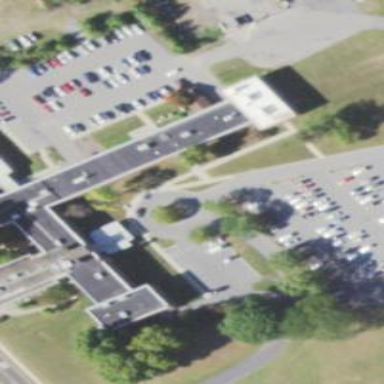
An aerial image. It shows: University building.